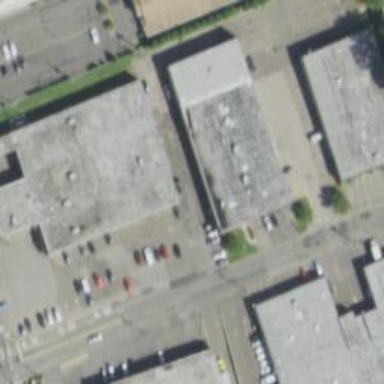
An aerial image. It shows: Commercial building.